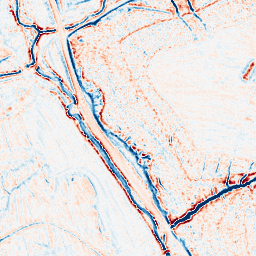
Category: edge_preserving
Decomposition family: bilateral
Decomposition parameters: d: 9
sigma_color: 75
sigma_space: 50
Upsampling method: sinc_blackman
Upsampling parameters: scale: 2
kernel_size: 8
Upsampling scale: 2